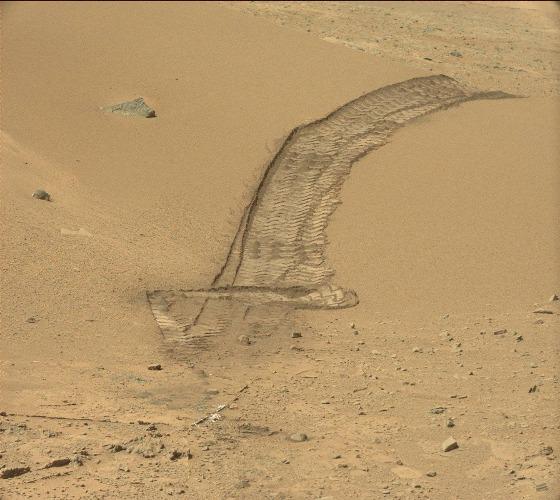
Terrain classes present: Bedrock, Gravel / Sand / Soil, Rock, Track